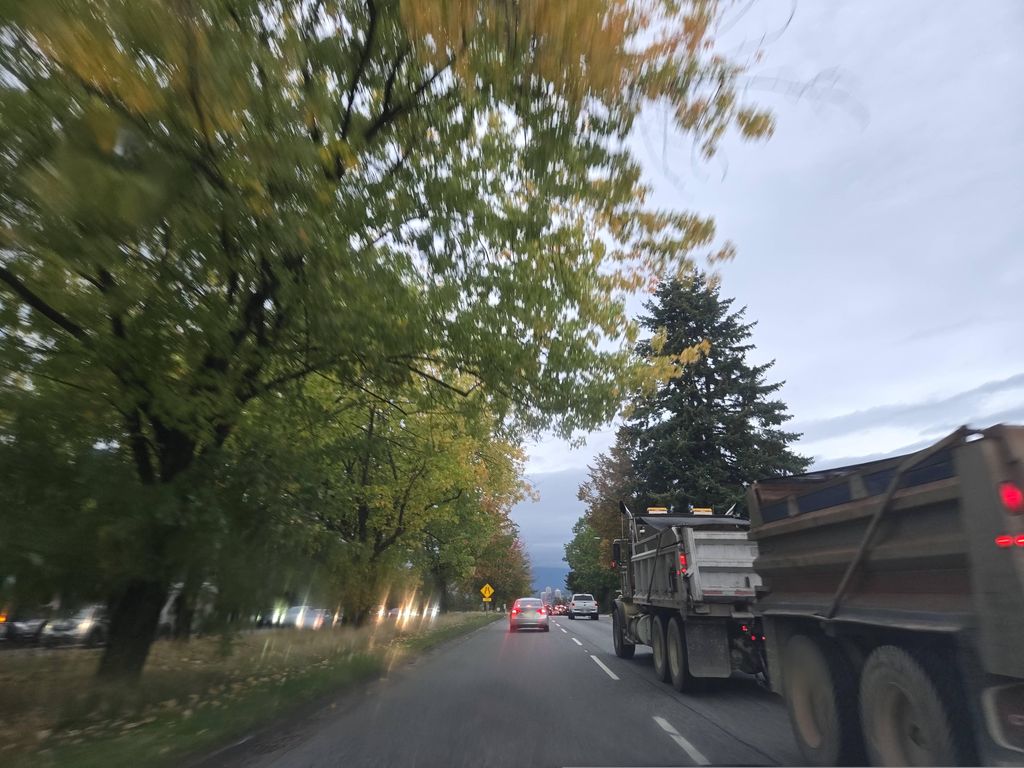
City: vancouver